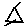
Label: triangle